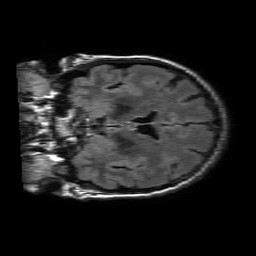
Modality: FLAIR
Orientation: coronal
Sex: female
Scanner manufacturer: philips
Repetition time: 11 s
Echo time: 0.125 s